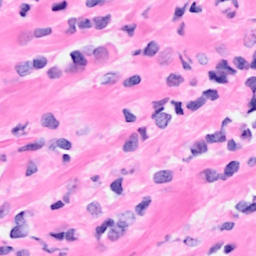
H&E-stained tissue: Breast